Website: macys
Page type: delivery-shipping
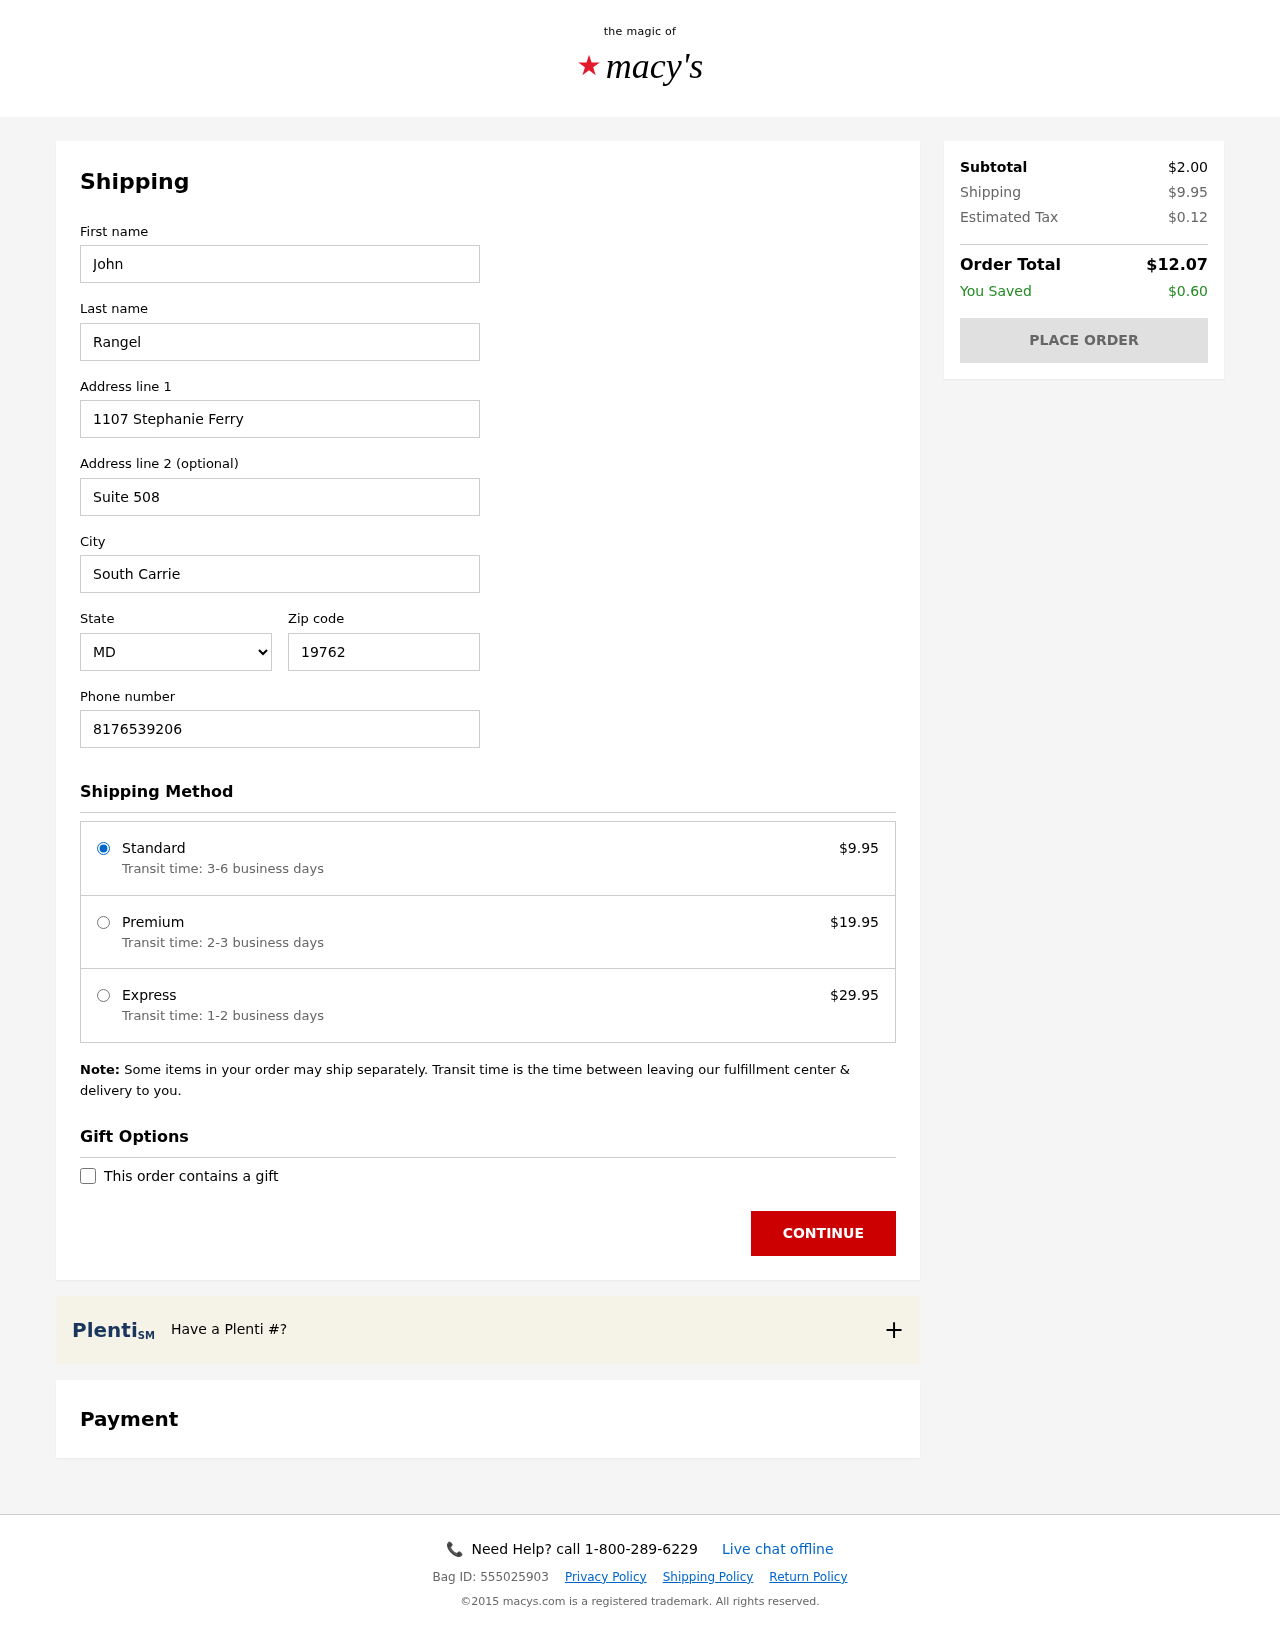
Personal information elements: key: PII_CITY
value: South Carrie
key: PII_FIRSTNAME
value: John
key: PII_LASTNAME
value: Rangel
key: PII_PHONE
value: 8176539206
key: PII_POSTCODE
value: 19762
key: PII_STATE_ABBR
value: MD
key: PII_STREET
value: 1107 Stephanie Ferry
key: PII_STREET2
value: Suite 508
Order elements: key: ORDER_SHIPPING_COST
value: $9.95
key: ORDER_SHIPPING_PREMIUM
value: $19.95
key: ORDER_SHIPPING_EXPRESS
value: $29.95
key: ORDER_SUBTOTAL
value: $2.00
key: ORDER_TAX
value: $0.12
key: ORDER_TOTAL
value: $12.07
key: ORDER_SAVINGS
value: $0.60